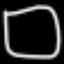
Label: square